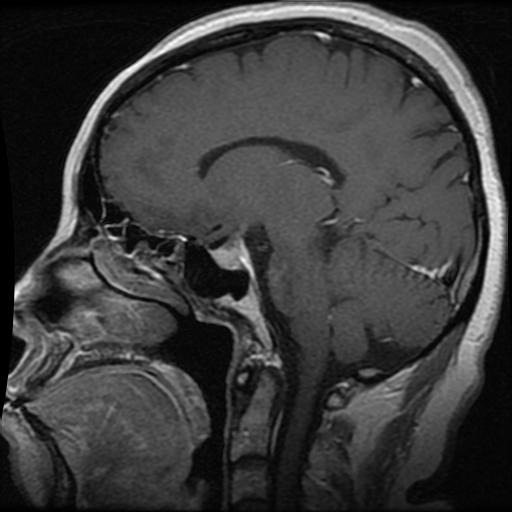
Label: pituitary